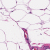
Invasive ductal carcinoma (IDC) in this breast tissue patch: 0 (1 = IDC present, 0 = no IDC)